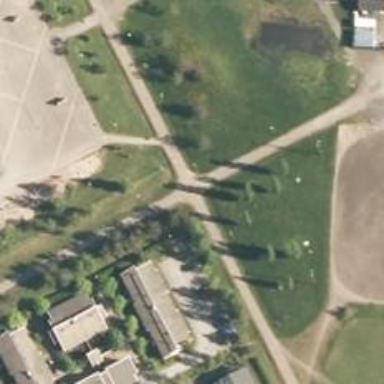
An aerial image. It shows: Cycleway.